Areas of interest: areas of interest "Shambhala Ethnic Unity Theme Park"
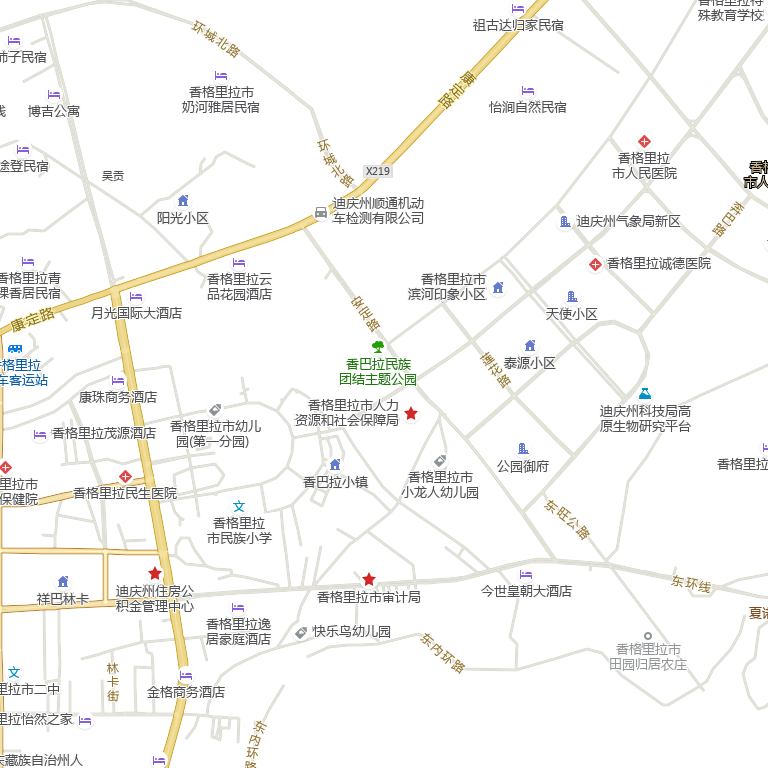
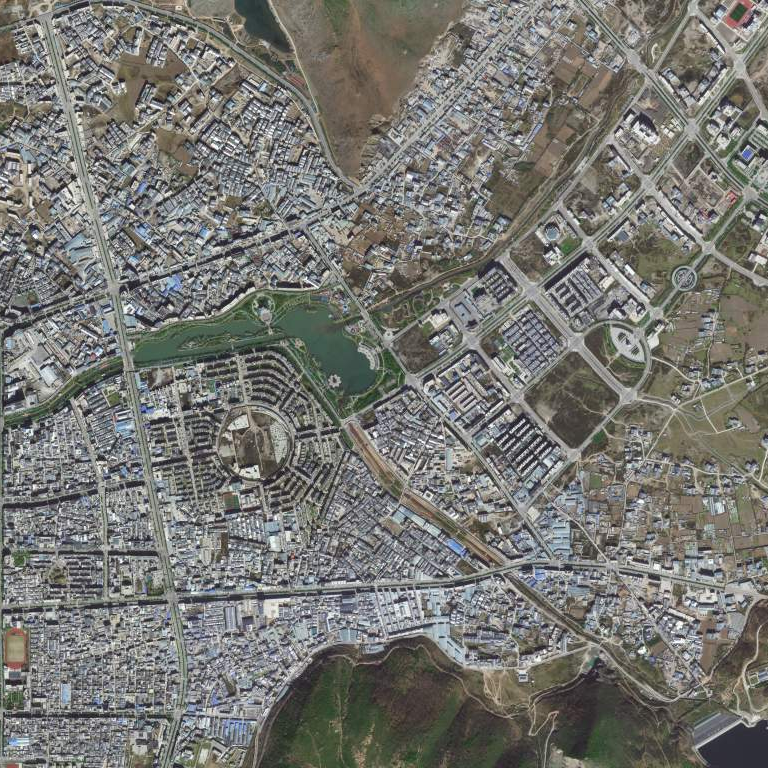